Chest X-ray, PA view. Patient: 65 years old, sex F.
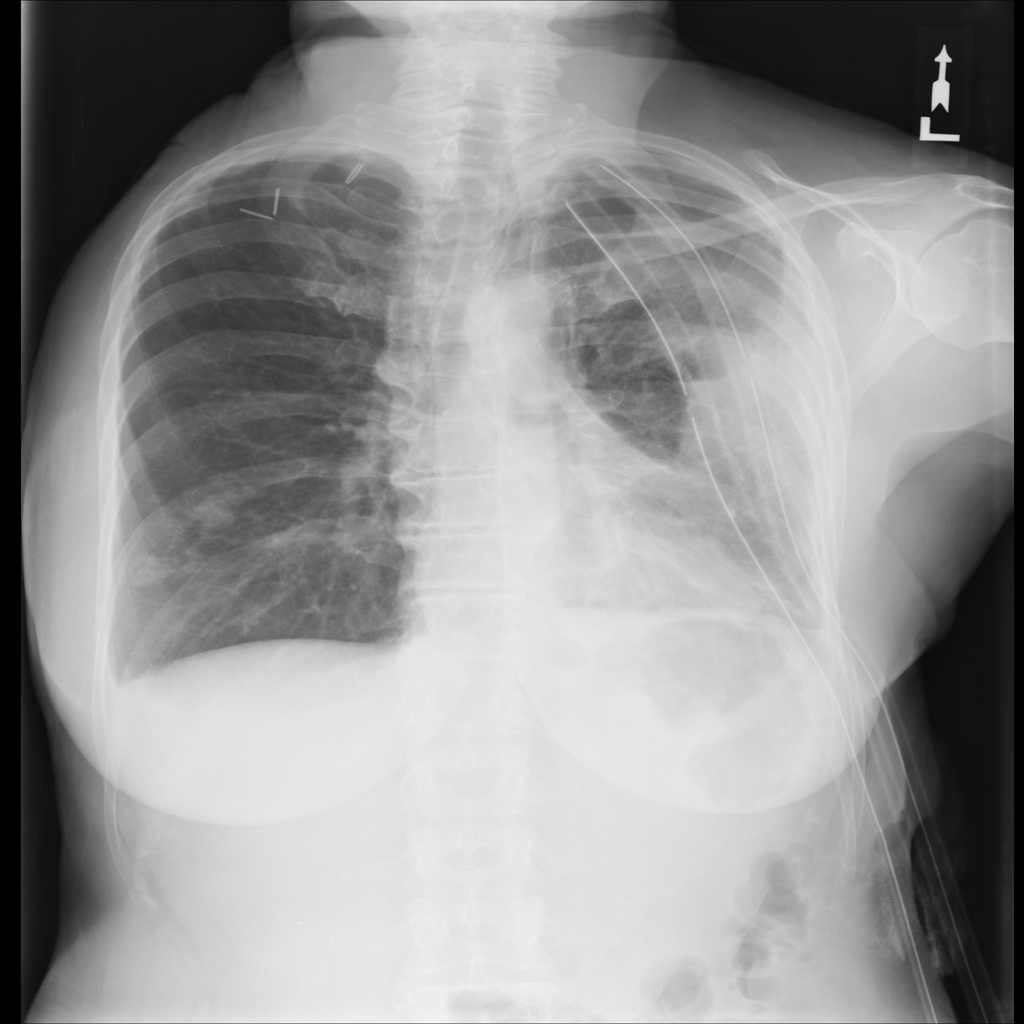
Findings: Nodule